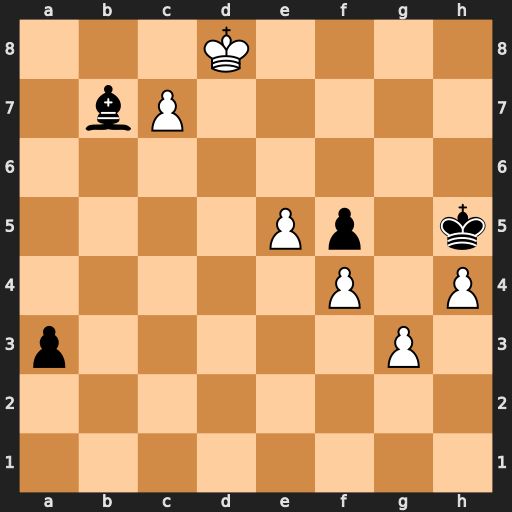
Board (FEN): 3K4/1bP5/8/4Pp1k/5P1P/p5P1/8/8
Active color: w
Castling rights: -
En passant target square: -
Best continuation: e6 a2 c8=Q Bxc8 e7 Kg4 e8=Q a1=Q Qg6+ Kh3 Kxc8